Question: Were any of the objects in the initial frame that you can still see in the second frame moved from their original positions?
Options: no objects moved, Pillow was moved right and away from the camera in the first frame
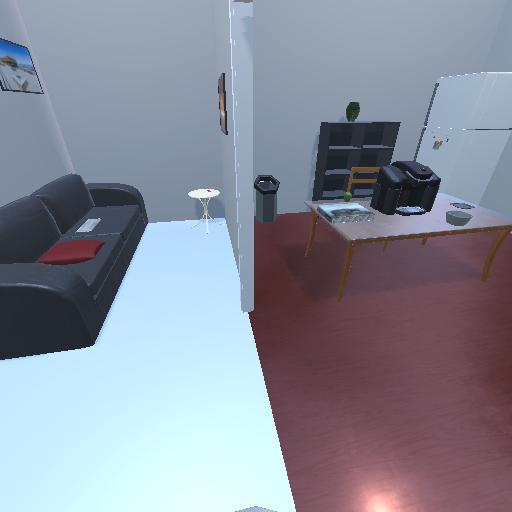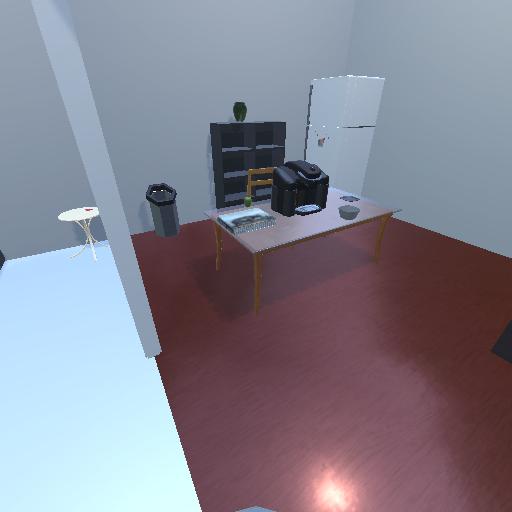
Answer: no objects moved